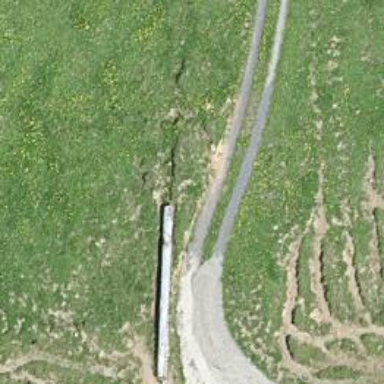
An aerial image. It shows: Gravel track road.